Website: bh-photo
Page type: address-validator
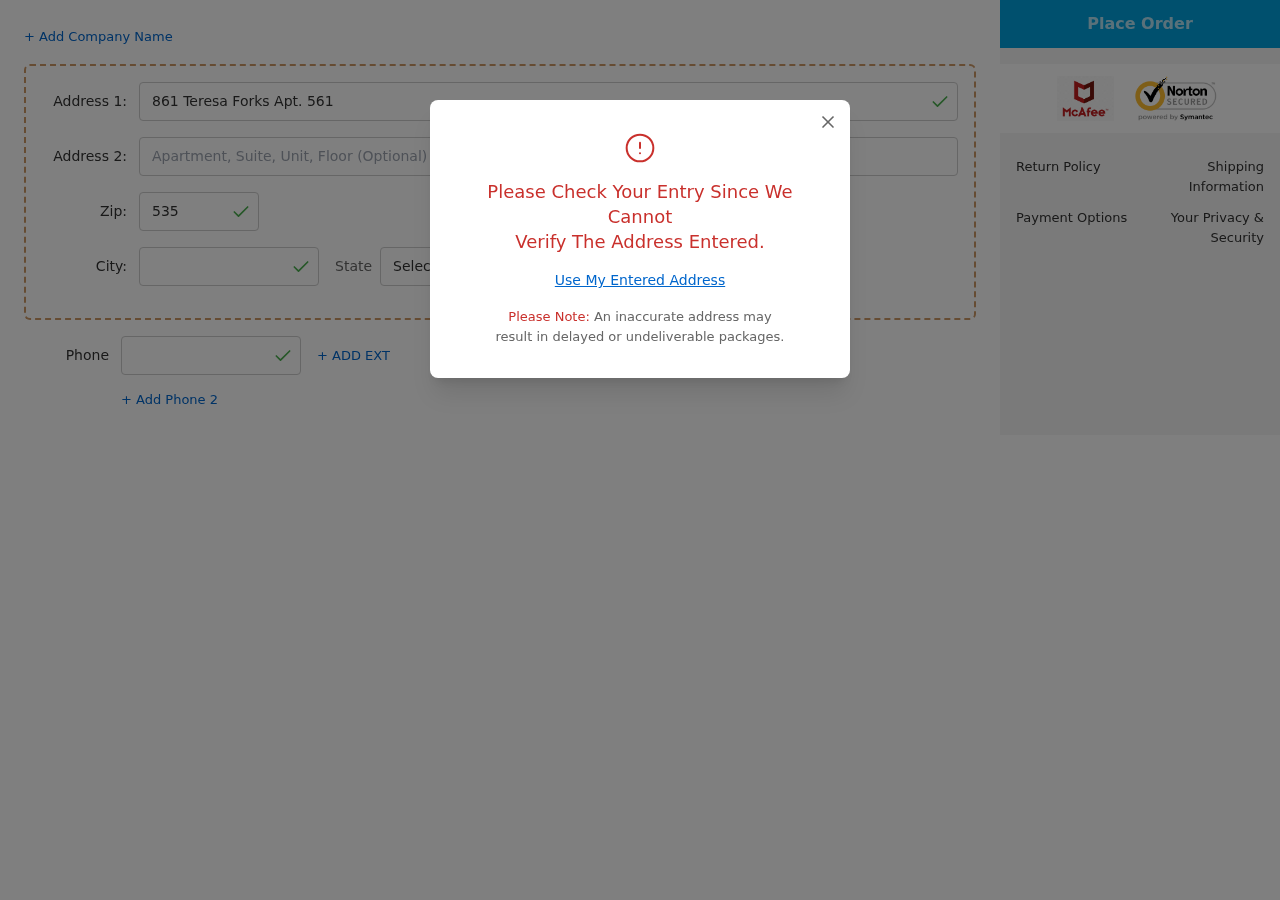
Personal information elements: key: PII_CITY
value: South Amanda
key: PII_PHONE
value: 5466336354
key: PII_POSTCODE
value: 53520
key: PII_STATE_ABBR
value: OR
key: PII_STREET
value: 861 Teresa Forks Apt. 561